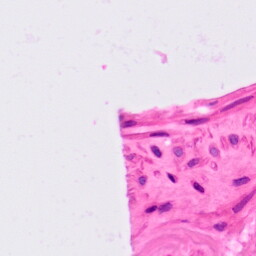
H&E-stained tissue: Lung